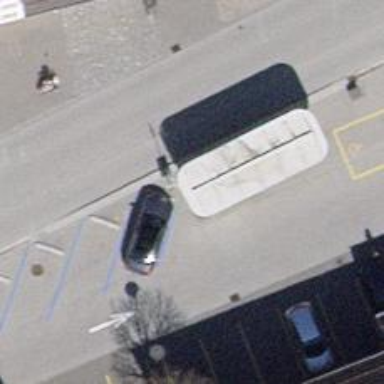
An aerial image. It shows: Post box.